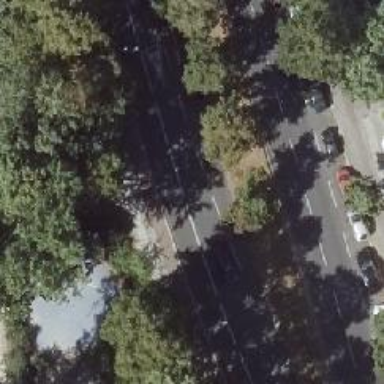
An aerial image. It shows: Avenue of deciduous broadleaved trees.